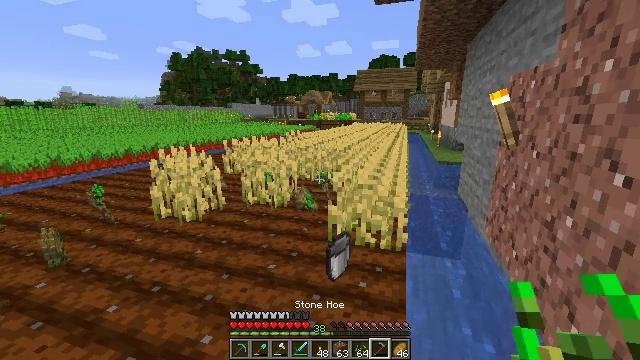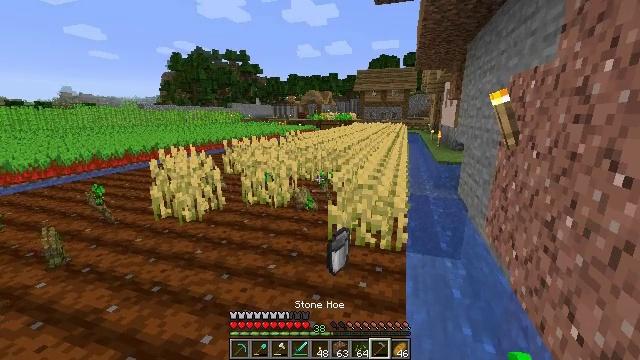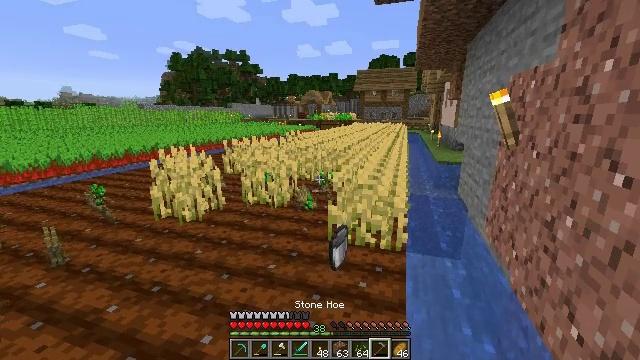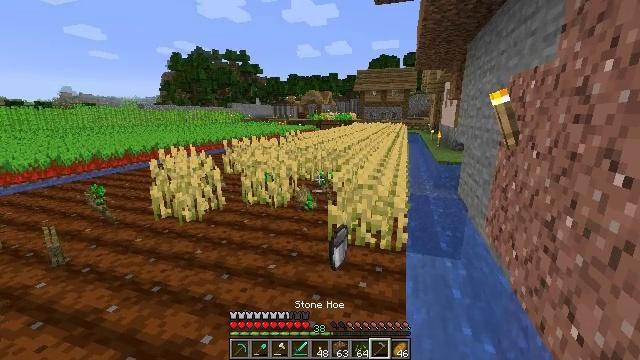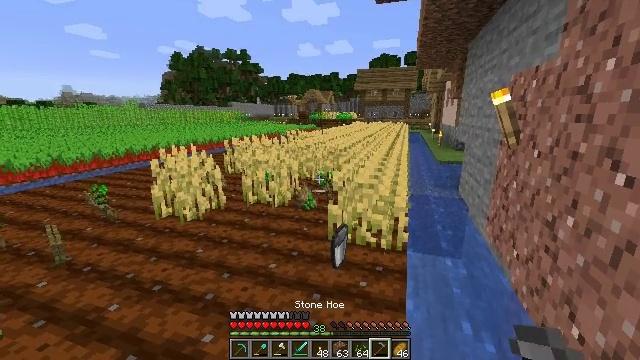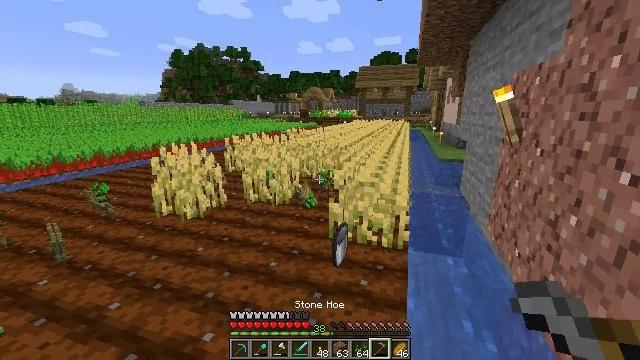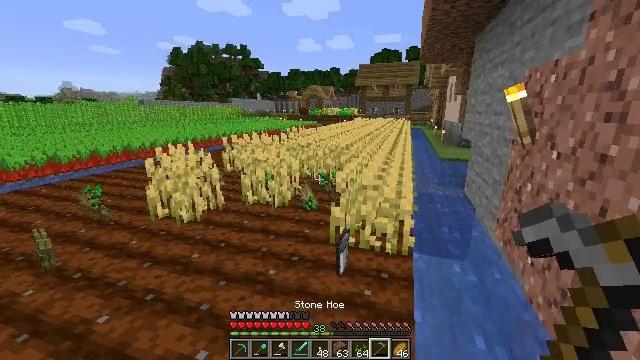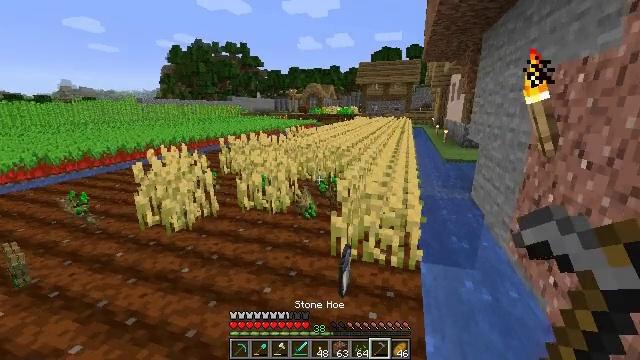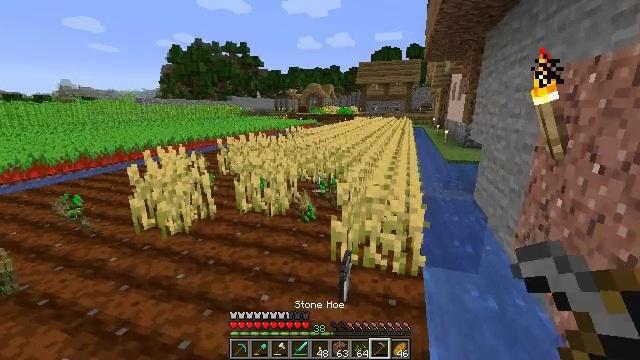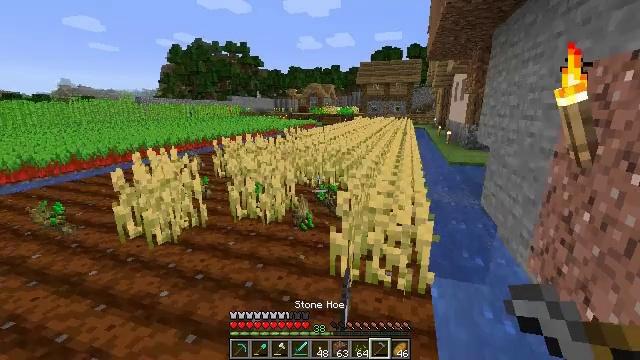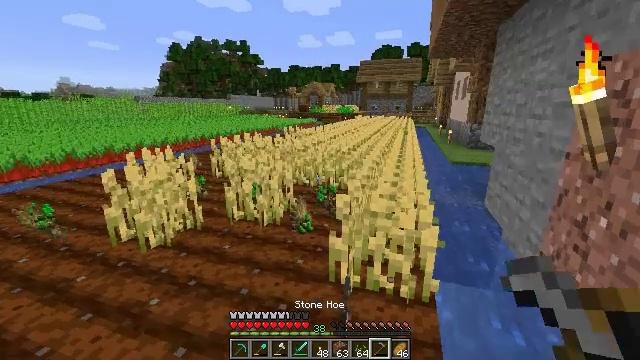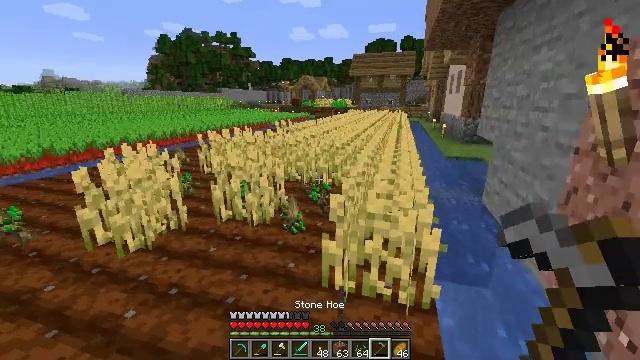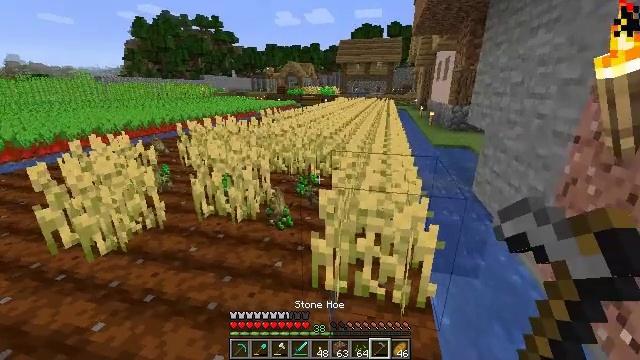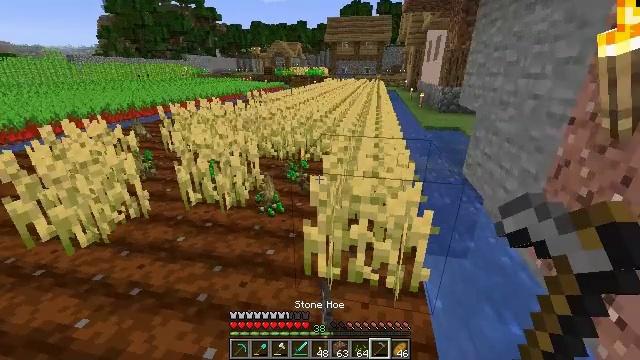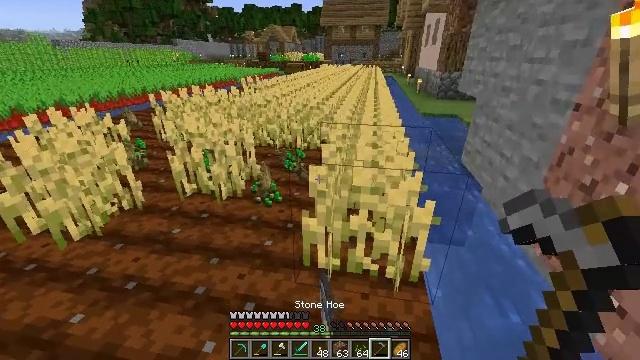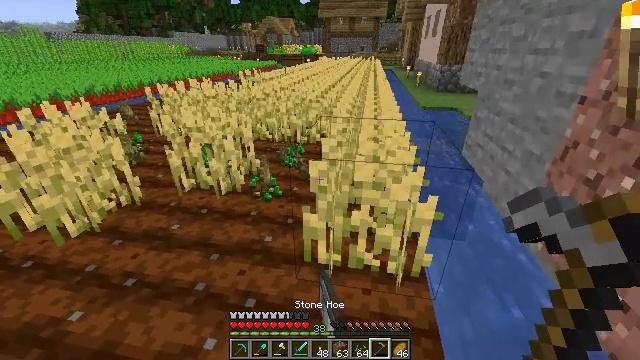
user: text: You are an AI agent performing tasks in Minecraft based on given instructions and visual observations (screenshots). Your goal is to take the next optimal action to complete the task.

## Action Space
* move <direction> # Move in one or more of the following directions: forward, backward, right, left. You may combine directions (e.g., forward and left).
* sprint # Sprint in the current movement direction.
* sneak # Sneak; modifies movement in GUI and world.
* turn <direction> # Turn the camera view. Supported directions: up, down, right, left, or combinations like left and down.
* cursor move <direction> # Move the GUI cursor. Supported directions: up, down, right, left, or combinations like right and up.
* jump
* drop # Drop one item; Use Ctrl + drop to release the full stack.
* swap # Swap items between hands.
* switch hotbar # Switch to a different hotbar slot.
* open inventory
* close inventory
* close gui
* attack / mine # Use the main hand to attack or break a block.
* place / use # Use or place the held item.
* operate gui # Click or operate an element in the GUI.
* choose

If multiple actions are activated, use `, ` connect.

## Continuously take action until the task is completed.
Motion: motion action
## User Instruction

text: Collect wheat crops.
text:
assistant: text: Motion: no_op
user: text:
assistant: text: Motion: no_op
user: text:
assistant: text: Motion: no_op
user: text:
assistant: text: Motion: no_op
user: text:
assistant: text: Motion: move forward
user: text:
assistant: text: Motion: move forward
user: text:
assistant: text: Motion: move forward
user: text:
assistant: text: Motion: move forward
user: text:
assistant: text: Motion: move forward
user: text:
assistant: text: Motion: move forward
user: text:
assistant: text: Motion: move forward, turn right and down
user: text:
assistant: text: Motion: turn right and down
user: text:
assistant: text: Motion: turn right and down
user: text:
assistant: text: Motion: turn down
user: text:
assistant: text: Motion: turn down
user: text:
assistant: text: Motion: no_op
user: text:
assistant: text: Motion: no_op
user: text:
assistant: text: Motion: turn down
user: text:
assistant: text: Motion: turn down
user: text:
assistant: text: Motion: turn down
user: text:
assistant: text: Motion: turn down
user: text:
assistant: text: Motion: turn down
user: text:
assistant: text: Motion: no_op
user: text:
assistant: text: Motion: no_op
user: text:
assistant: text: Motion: no_op
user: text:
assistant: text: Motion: no_op
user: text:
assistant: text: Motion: move forward, turn right
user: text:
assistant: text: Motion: move forward, turn right
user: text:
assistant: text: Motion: move forward
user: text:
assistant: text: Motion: no_op